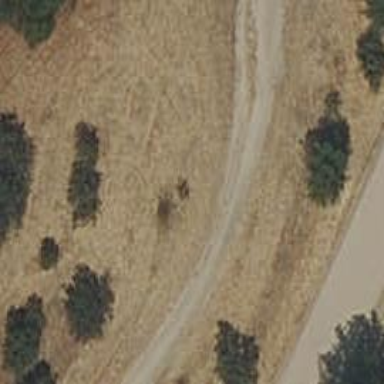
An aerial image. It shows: Ground path.